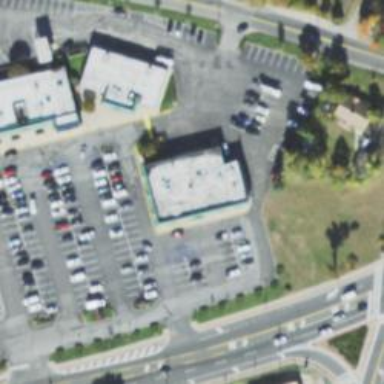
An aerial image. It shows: Convenience shop.